Question: Count the number of objects in the diagram.
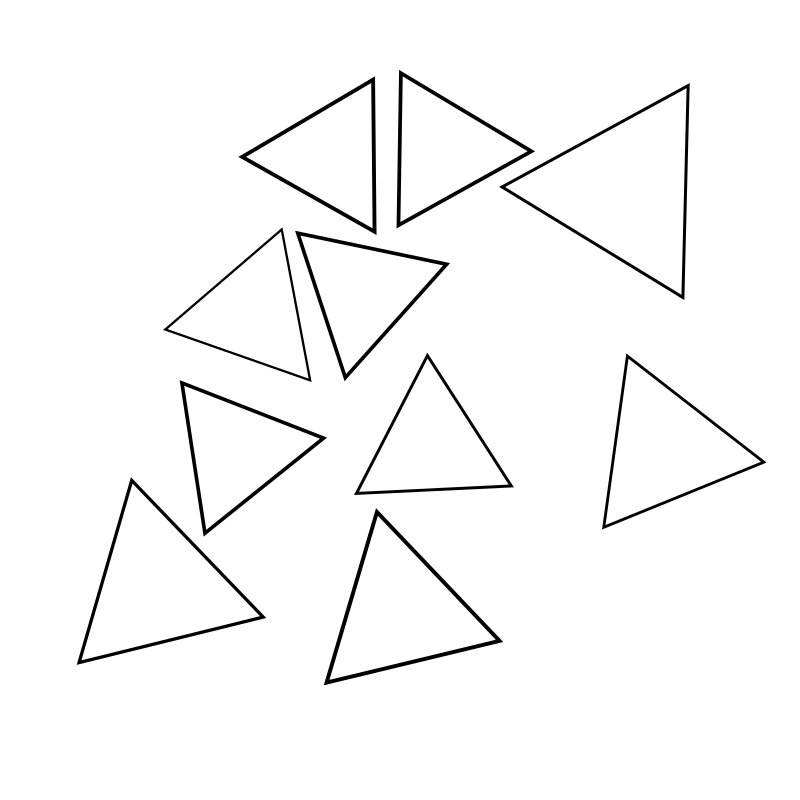
Answer: 10